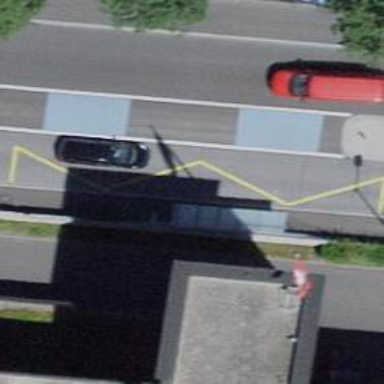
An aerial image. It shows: Bus stop with shelter. It is platform for public transport.